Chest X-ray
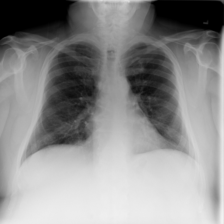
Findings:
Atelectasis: negative
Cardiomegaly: negative
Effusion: negative
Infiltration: positive
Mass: negative
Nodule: negative
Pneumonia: negative
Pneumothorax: negative
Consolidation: negative
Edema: negative
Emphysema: negative
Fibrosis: negative
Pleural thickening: negative
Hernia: negative